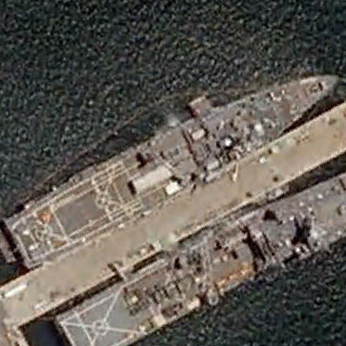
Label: combat